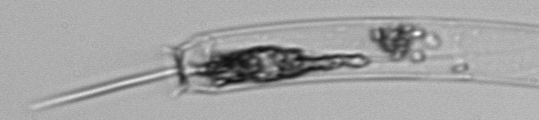
Label: Ditylum_brightwellii